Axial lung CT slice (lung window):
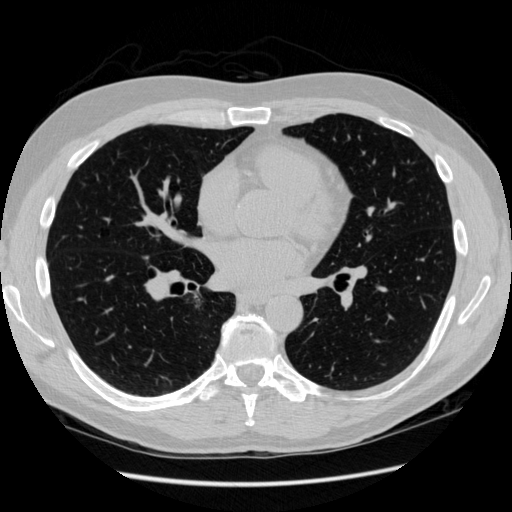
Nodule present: no